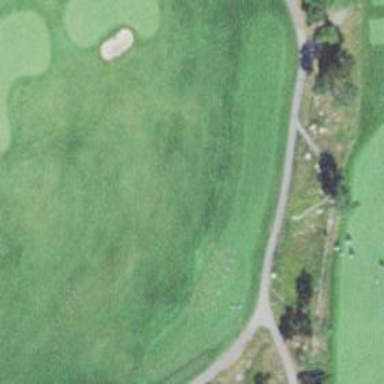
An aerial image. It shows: Grassy area designated as golf tee.